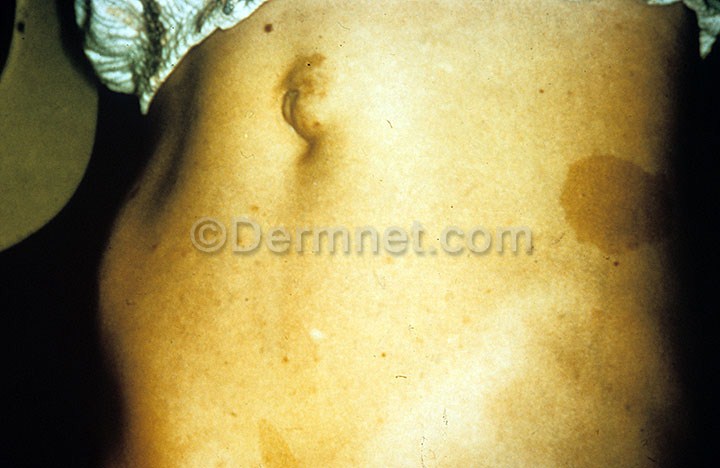
Disease: Systemic Disease